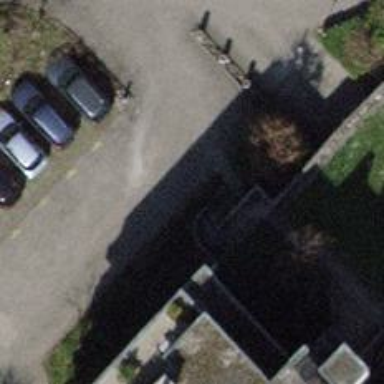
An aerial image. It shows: Road with steps.